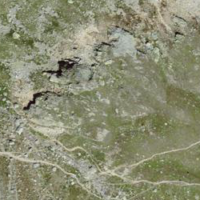
EUNIS habitat code: 31
Species observed at this site:
Pyrrhocorax graculus
Montifringilla nivalis